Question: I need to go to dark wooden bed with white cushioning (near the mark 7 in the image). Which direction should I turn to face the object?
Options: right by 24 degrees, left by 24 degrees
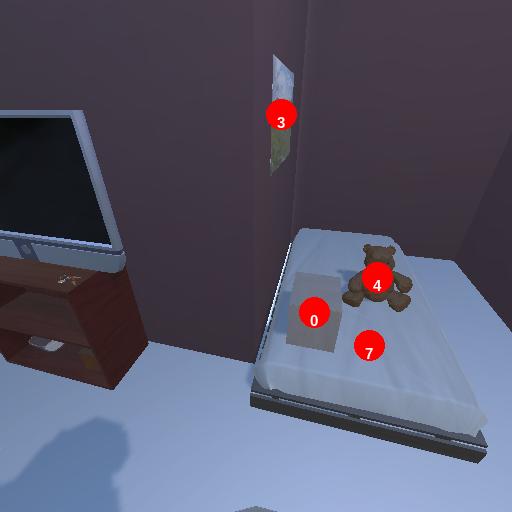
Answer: right by 24 degrees